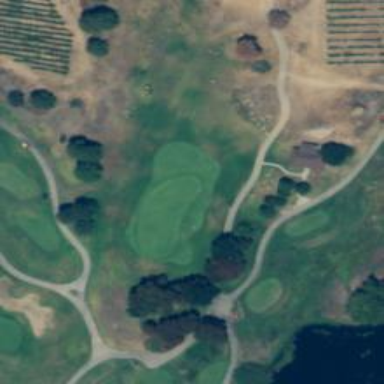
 featuring footway path along with golf path."